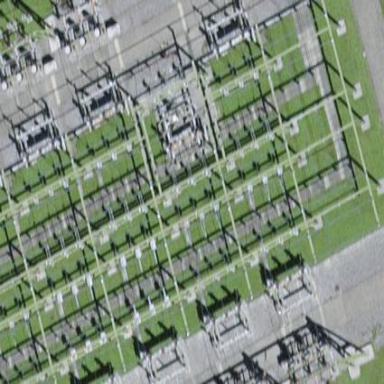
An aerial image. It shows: Power substation.